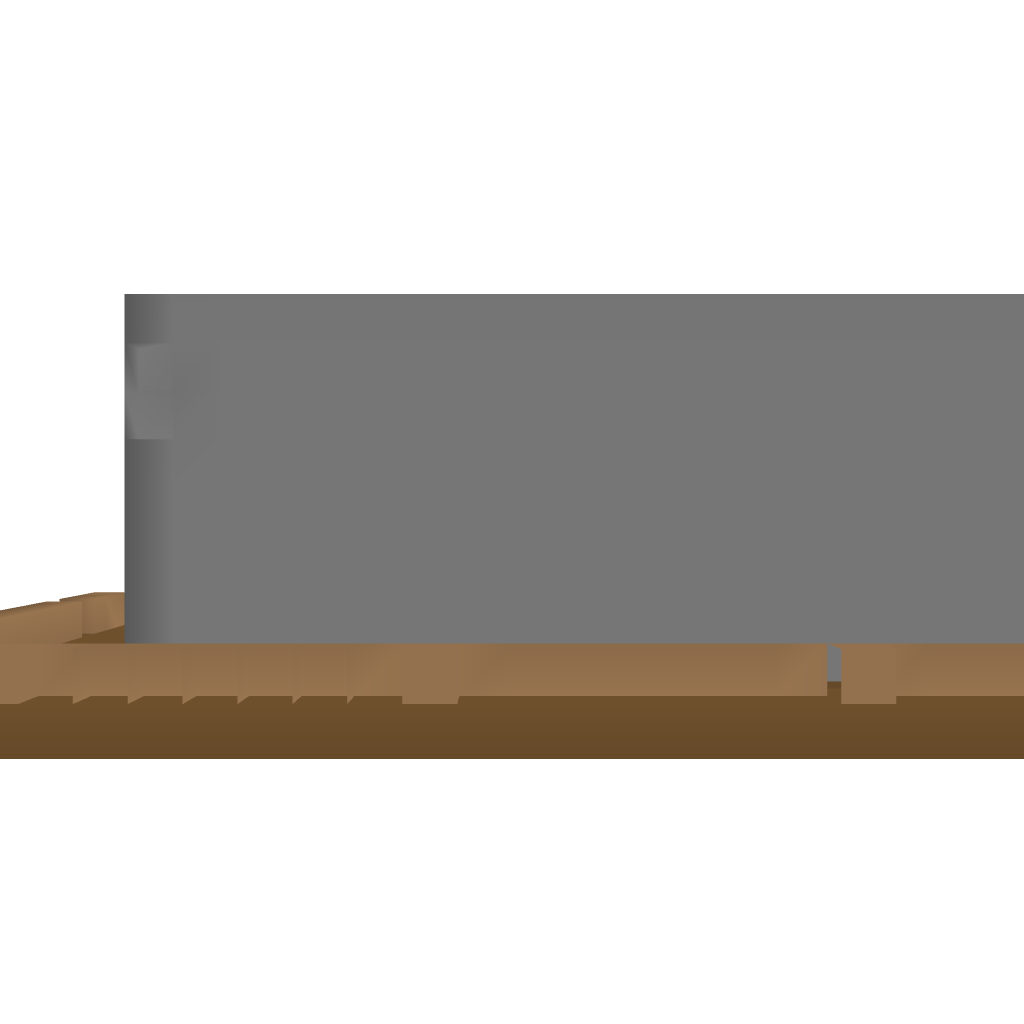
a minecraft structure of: g_motel1 bad low quality